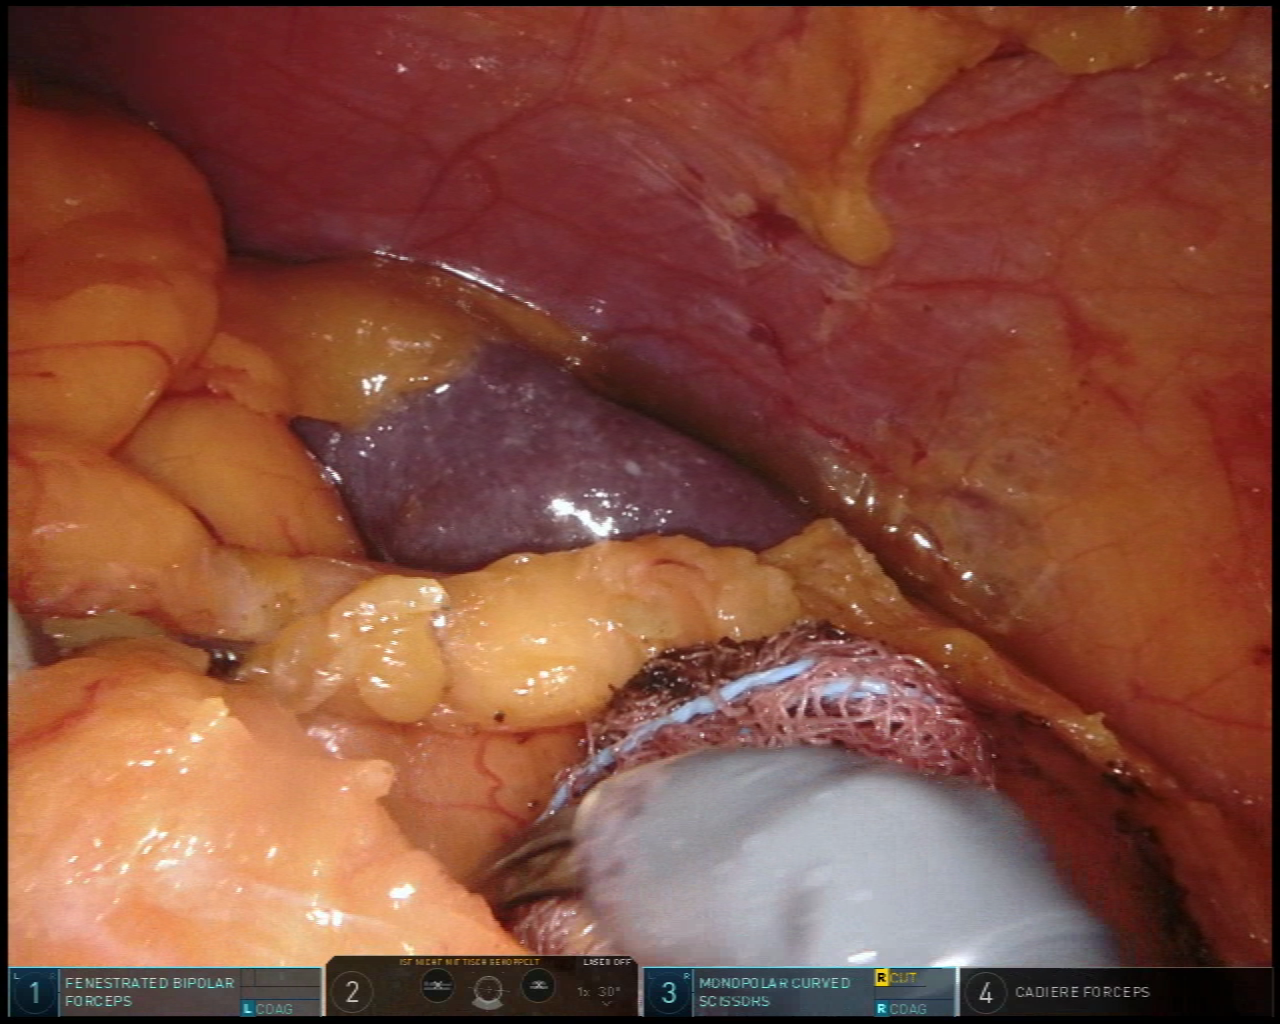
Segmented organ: spleen
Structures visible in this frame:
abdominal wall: yes
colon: no
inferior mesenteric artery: no
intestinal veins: no
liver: no
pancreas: no
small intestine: no
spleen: yes
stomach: no
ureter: no
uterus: no
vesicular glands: no